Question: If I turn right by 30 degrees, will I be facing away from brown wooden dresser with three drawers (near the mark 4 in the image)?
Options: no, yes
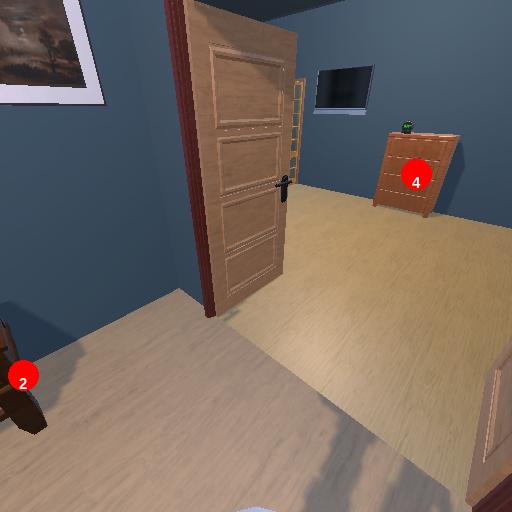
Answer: no